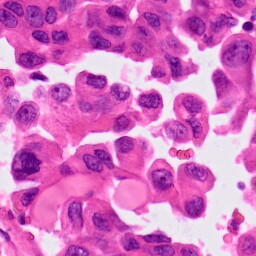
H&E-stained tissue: Lung